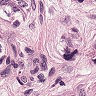
Metastatic tissue present: yes